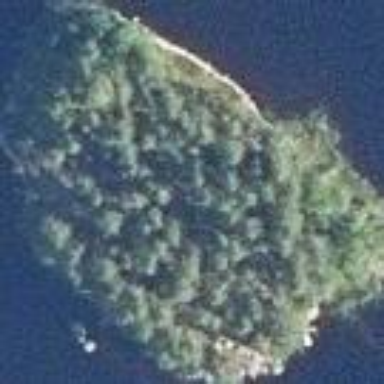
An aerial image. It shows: Islet.